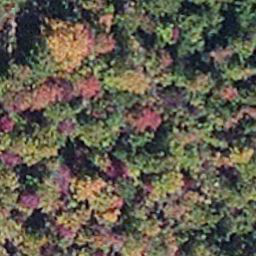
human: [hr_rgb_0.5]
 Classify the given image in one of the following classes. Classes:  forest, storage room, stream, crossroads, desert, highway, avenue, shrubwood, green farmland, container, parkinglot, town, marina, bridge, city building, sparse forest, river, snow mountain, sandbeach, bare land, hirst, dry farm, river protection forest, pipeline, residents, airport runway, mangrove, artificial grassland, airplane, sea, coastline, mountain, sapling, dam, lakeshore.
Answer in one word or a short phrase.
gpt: mangrove